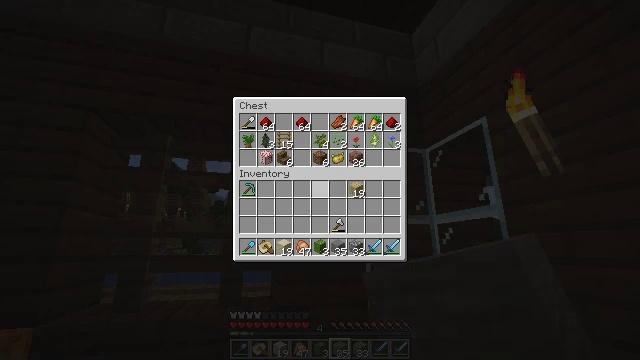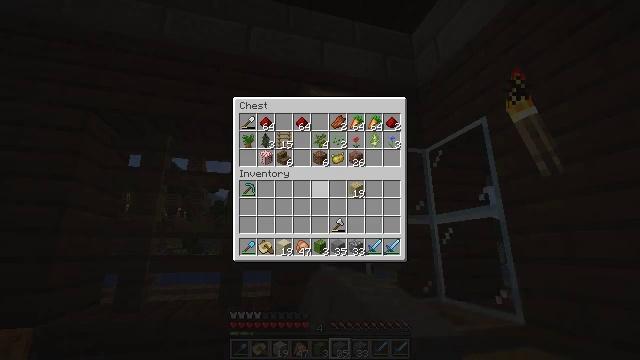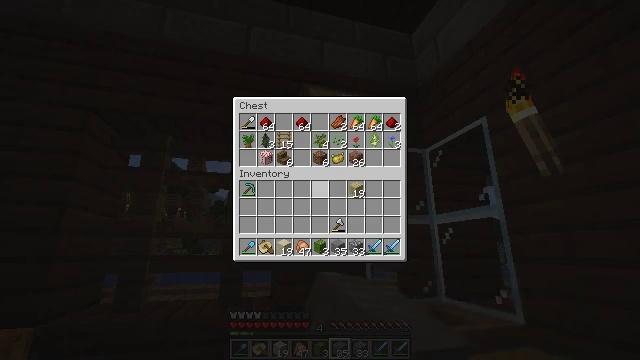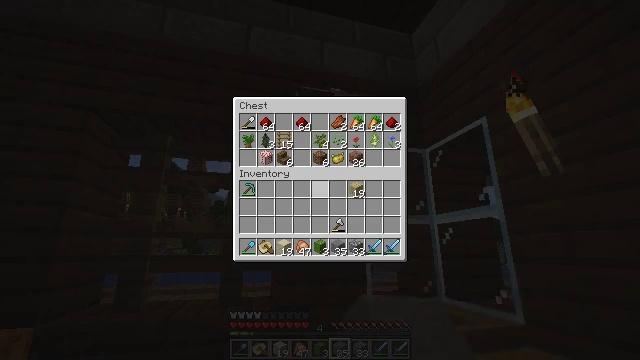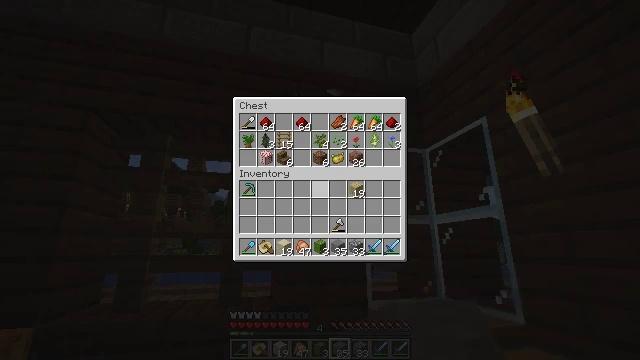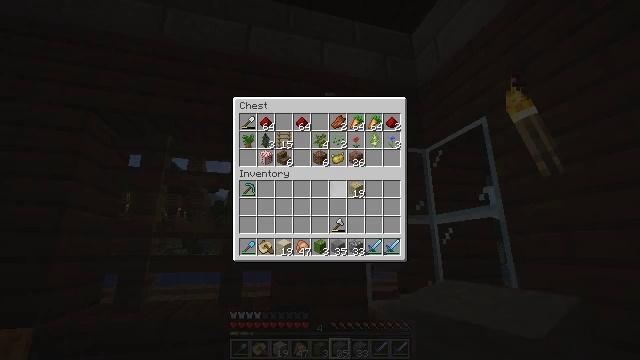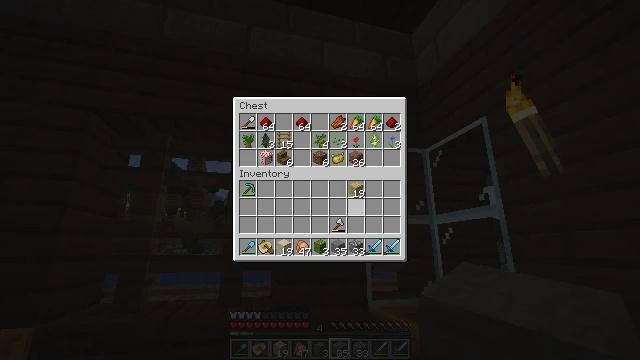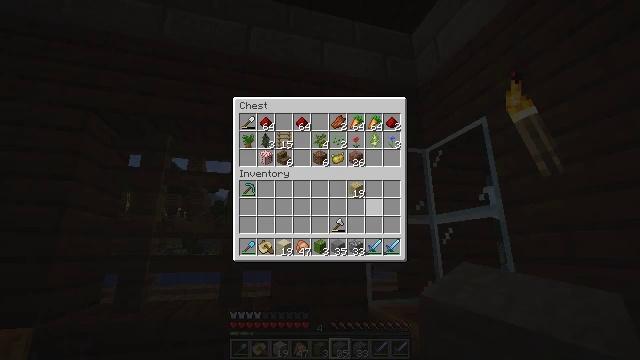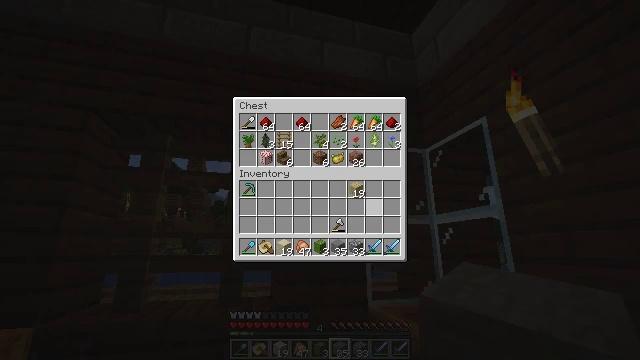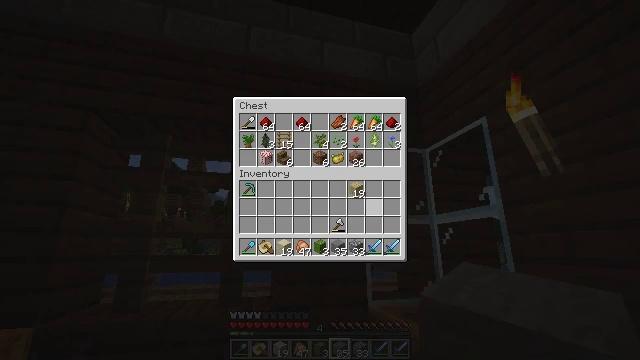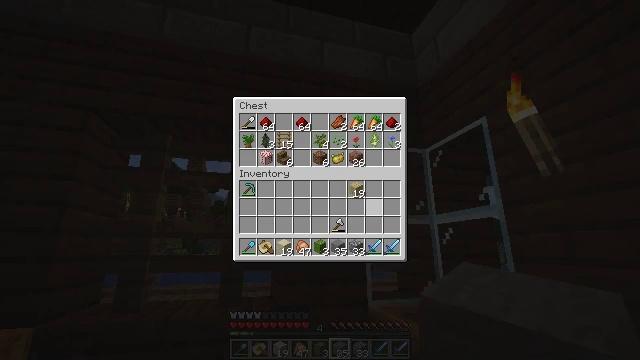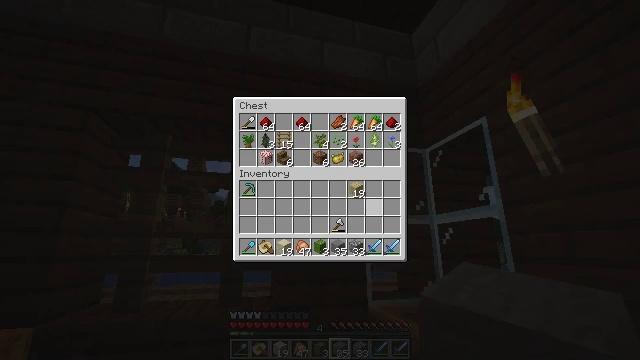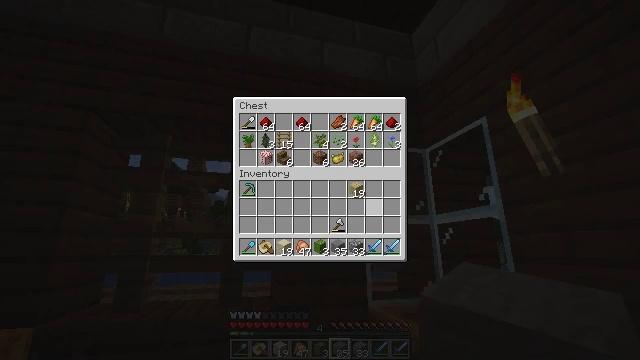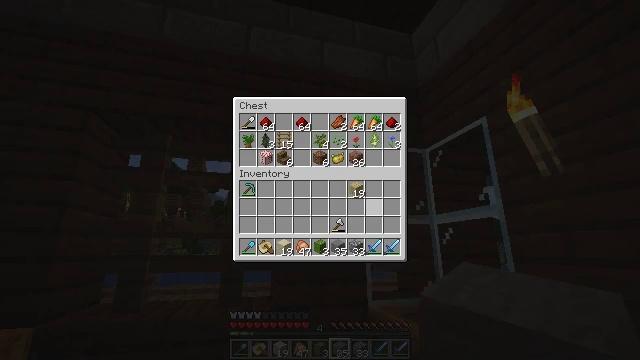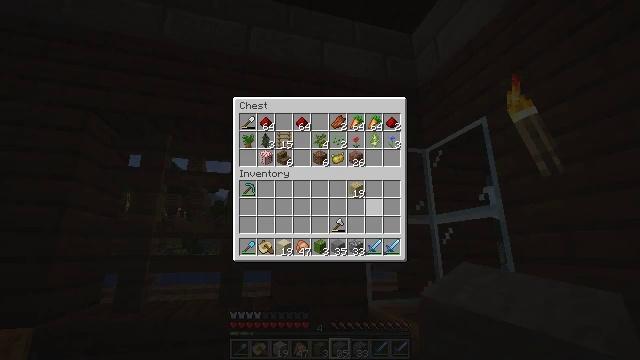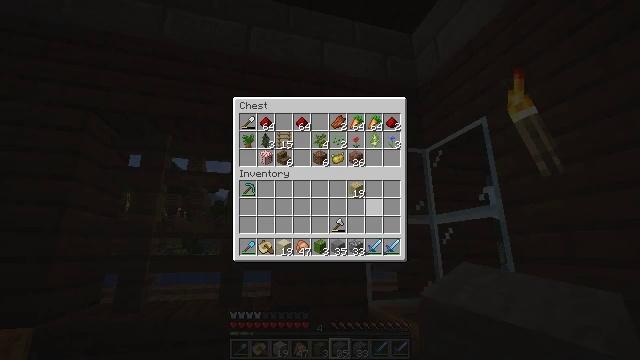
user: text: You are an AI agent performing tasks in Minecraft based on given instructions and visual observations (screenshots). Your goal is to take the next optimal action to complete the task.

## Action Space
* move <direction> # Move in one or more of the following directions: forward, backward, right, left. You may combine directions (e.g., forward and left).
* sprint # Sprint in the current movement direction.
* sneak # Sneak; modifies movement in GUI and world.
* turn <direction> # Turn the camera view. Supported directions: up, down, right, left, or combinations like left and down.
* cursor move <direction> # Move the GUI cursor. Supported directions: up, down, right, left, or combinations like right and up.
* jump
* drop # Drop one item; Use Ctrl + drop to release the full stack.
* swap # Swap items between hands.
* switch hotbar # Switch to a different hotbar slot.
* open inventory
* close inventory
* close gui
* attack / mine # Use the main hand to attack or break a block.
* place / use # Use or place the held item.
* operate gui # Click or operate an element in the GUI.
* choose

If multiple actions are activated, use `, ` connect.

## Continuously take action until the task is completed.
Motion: motion action
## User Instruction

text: Clear the sweet berry bush to collect the sweet berries.
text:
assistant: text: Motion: no_op
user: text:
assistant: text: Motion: no_op
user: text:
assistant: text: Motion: no_op
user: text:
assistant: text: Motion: cursor move right
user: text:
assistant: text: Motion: no_op
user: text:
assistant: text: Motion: cursor move right and down
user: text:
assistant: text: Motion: no_op
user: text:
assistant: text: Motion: no_op
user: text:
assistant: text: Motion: no_op
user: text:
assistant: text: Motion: no_op
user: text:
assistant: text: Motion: no_op
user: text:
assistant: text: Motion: no_op
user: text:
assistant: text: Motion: no_op
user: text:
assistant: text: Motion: no_op
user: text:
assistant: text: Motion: no_op
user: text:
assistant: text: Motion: no_op
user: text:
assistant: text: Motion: no_op
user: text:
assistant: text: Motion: no_op
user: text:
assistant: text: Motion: no_op
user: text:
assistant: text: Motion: no_op
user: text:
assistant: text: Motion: no_op
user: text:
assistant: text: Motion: turn left and down
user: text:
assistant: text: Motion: turn left and down
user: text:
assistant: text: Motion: turn left and down
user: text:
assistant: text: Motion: turn left and down
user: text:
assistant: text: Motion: turn left and down
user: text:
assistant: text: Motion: turn left and down
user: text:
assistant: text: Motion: no_op
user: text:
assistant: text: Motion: no_op
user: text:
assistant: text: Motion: no_op